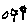
Label: flower